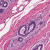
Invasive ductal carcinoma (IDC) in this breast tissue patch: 0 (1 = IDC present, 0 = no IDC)